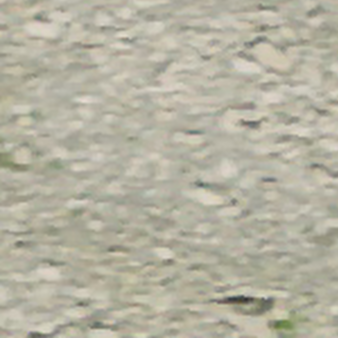
Label: other